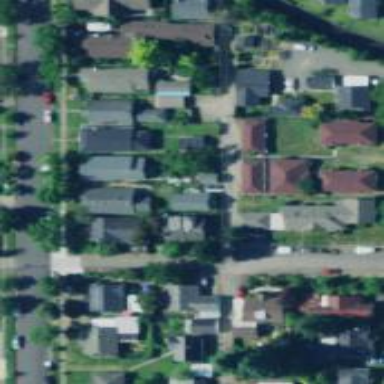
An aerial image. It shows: Alley classified as service road.